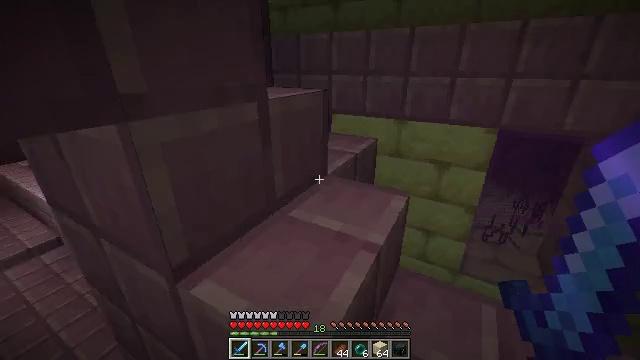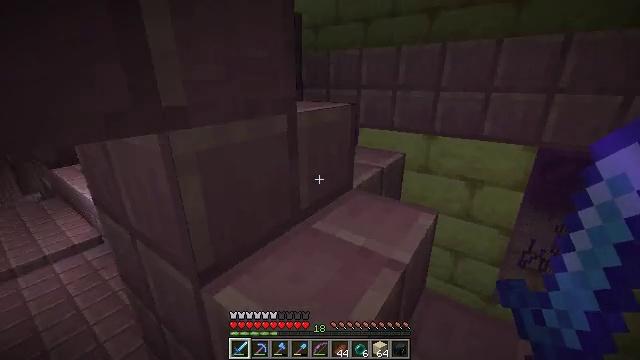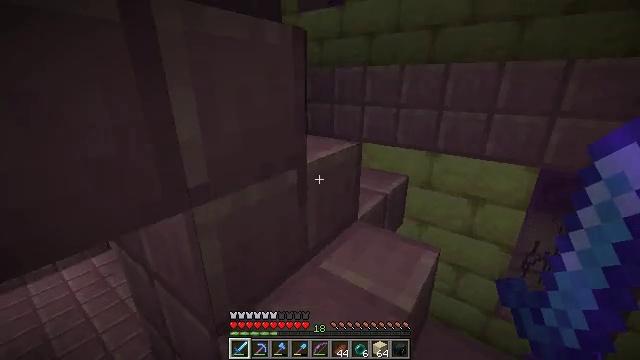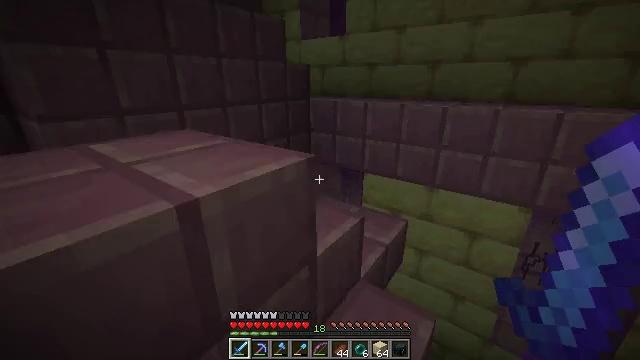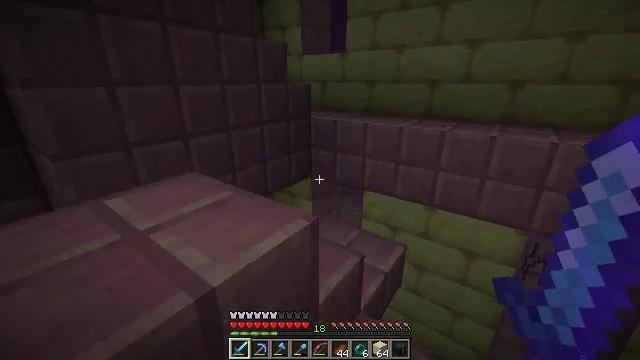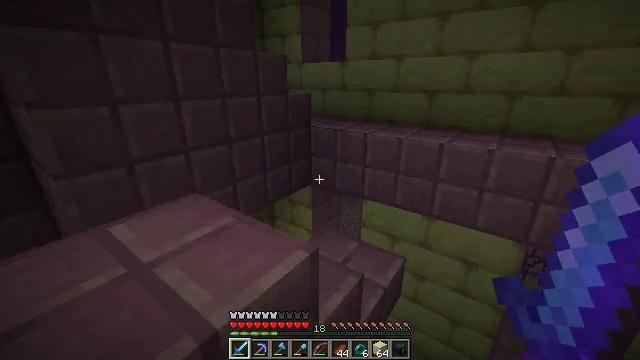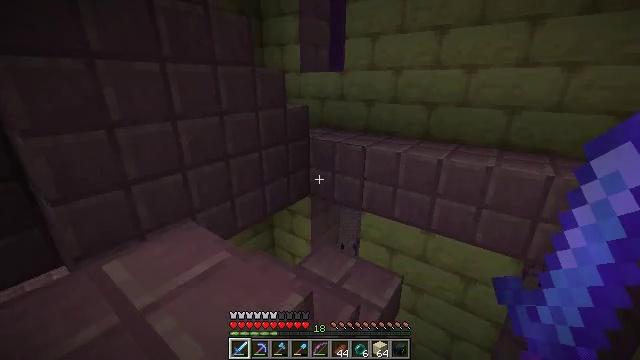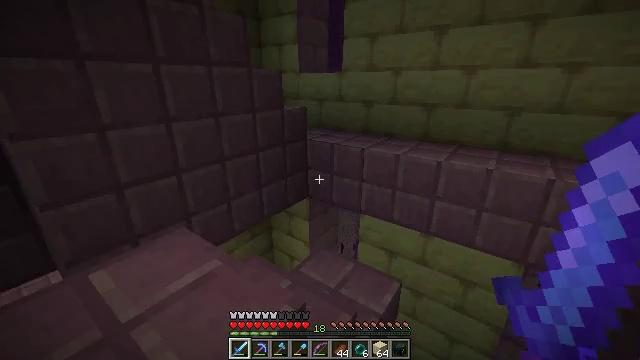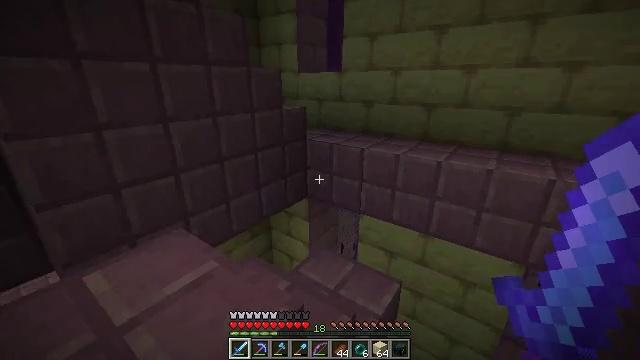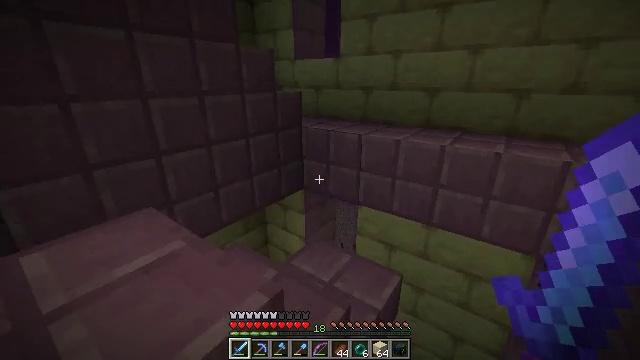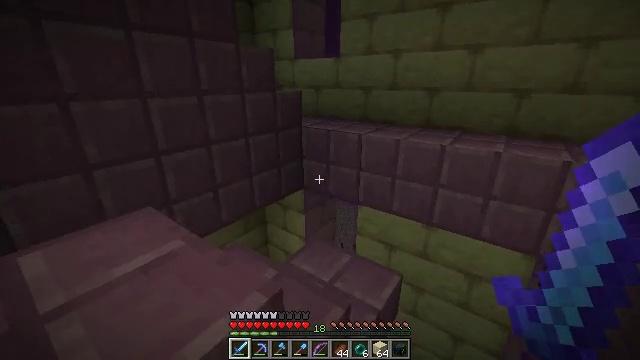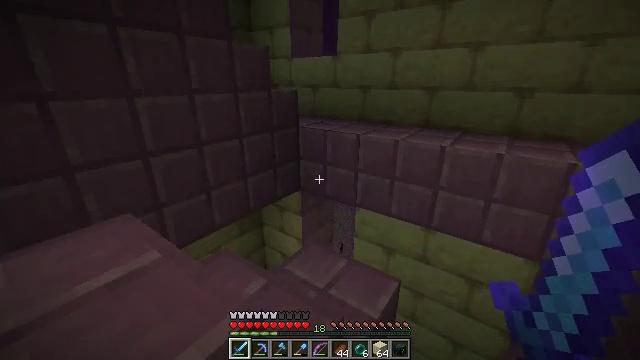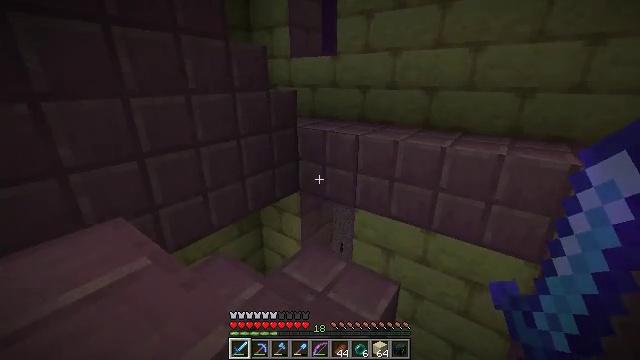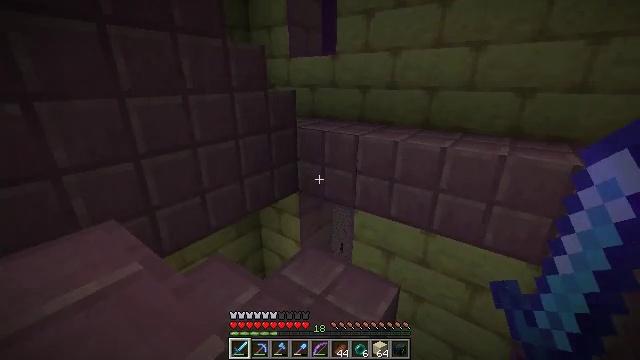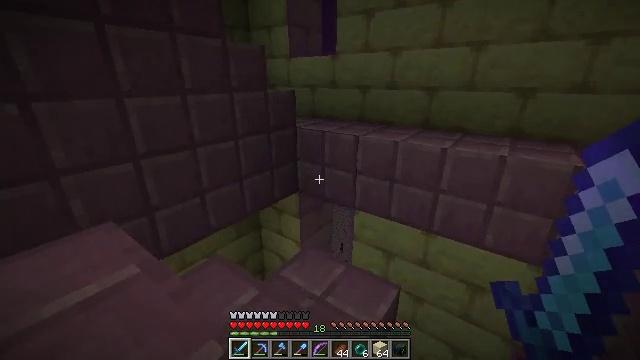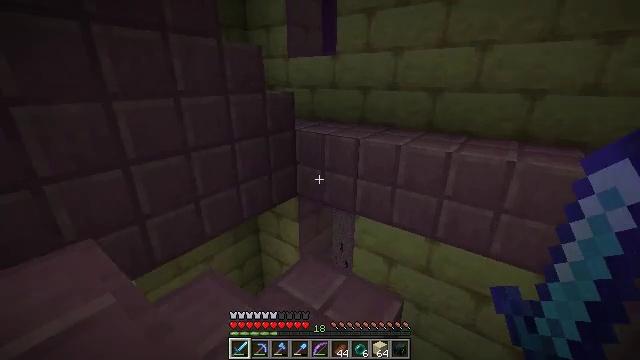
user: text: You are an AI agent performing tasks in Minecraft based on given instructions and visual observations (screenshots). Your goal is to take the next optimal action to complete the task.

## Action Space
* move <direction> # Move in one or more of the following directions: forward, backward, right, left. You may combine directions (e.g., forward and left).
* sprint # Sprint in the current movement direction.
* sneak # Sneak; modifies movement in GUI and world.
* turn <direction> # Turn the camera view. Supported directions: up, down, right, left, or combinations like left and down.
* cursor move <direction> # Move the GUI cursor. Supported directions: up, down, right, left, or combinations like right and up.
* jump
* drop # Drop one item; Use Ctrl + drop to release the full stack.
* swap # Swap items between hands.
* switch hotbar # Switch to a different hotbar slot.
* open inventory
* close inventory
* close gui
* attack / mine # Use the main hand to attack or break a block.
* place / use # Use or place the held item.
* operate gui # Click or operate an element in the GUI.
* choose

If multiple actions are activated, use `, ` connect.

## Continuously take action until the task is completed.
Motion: motion action
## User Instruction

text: Mine end stone bricks.
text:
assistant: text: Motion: turn left and up
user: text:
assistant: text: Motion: move forward, jump
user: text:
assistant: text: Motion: move forward and move right, jump
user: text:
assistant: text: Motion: move forward and move right, jump
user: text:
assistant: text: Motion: move forward and move right, jump
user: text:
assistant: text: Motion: move forward and move right
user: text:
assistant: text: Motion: move forward and move right
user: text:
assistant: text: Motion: move forward
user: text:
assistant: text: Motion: no_op
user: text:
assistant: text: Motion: no_op
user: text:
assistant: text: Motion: no_op
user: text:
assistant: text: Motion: no_op
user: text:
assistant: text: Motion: no_op
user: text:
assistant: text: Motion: move forward
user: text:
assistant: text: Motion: move forward
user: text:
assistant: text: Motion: move forward
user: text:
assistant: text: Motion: move forward
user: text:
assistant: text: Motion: move forward
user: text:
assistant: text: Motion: move forward and move left
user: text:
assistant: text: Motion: move forward and move left
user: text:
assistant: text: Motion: no_op
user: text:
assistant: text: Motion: turn right
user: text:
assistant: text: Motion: turn right
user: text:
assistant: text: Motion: no_op
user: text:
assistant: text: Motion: turn right
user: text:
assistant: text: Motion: turn right
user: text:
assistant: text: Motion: move forward, turn right and up, jump
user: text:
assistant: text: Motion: move forward, turn right, jump
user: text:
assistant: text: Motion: move forward, jump
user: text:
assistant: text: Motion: move forward, jump